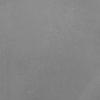
Atmospheric dust classification: dusty